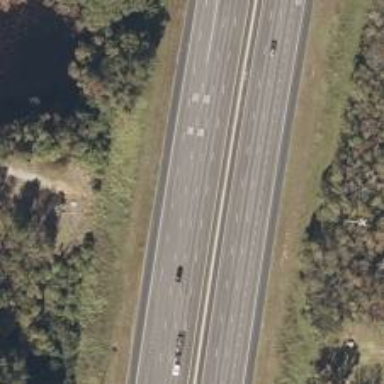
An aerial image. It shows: Asphalt motorway.